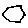
Label: hexagon